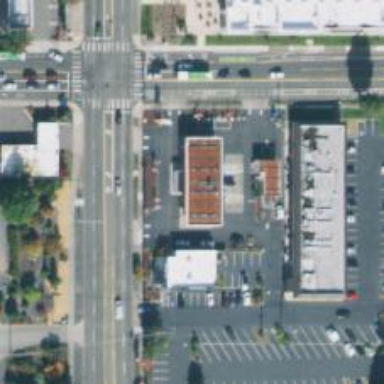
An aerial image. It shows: Convenience shop.